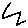
Label: zigzag